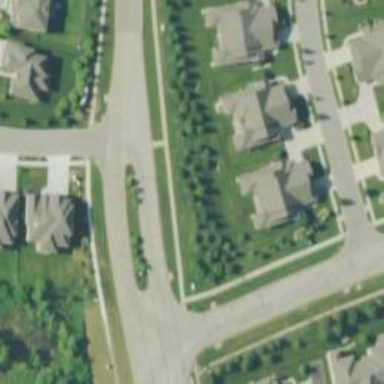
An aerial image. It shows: Unmarked road crossing.